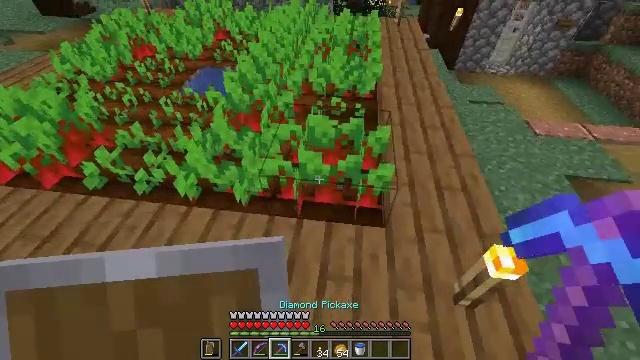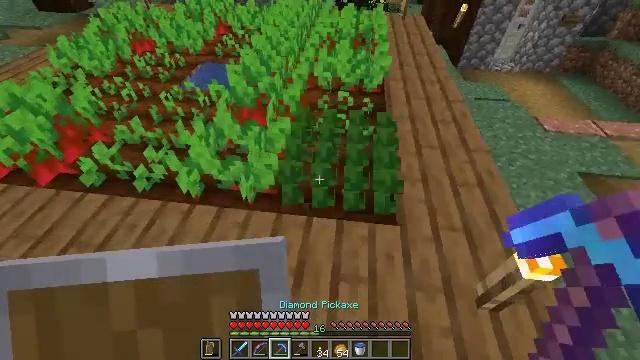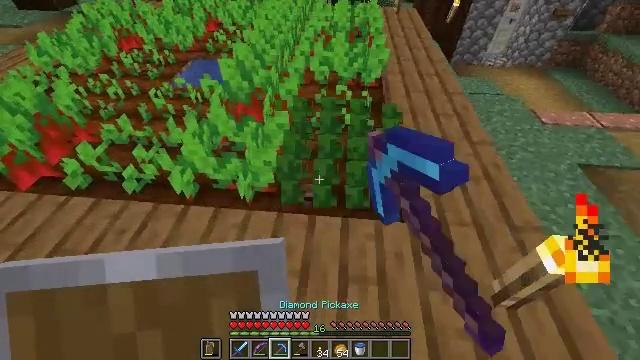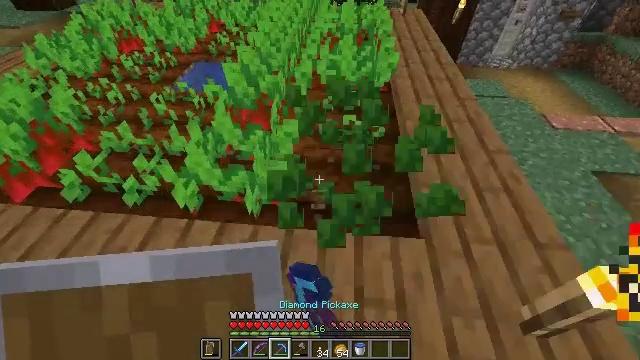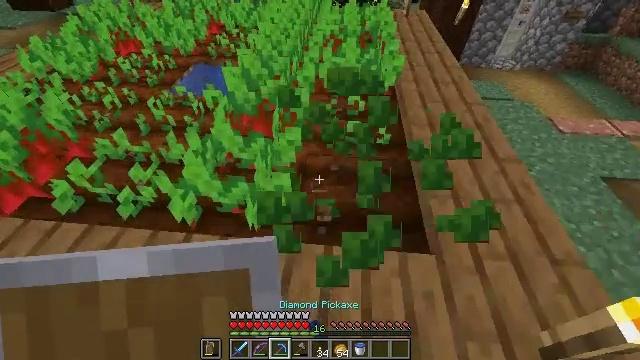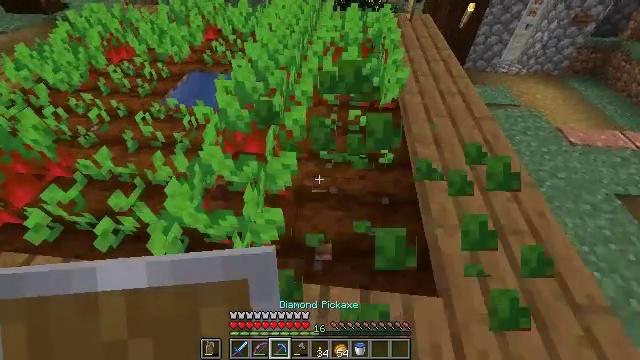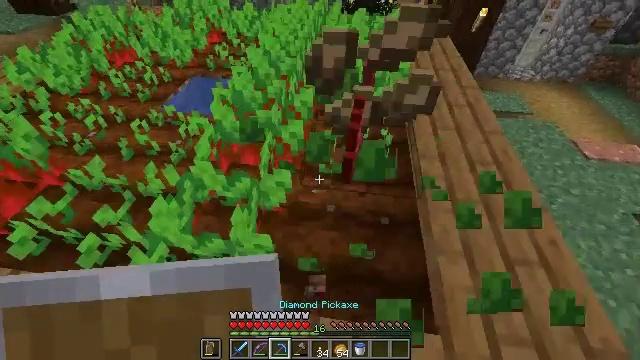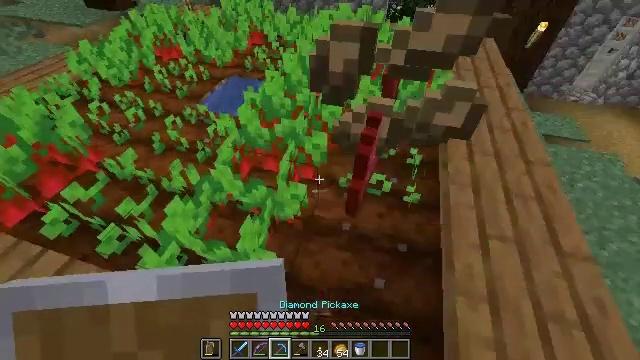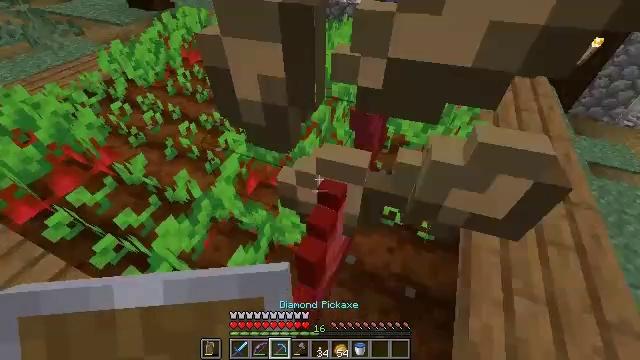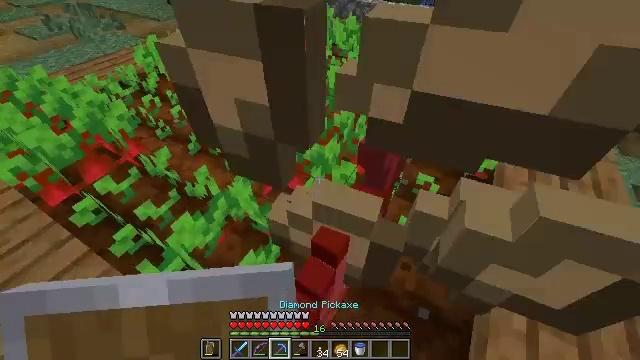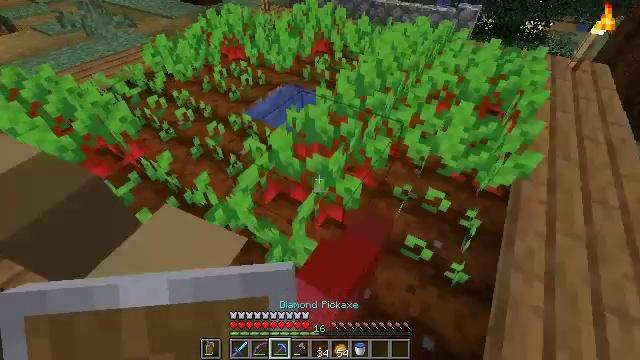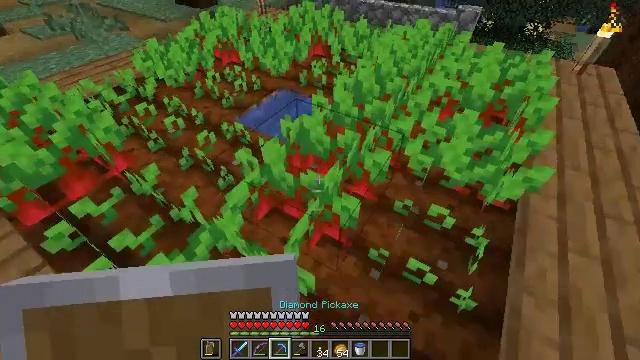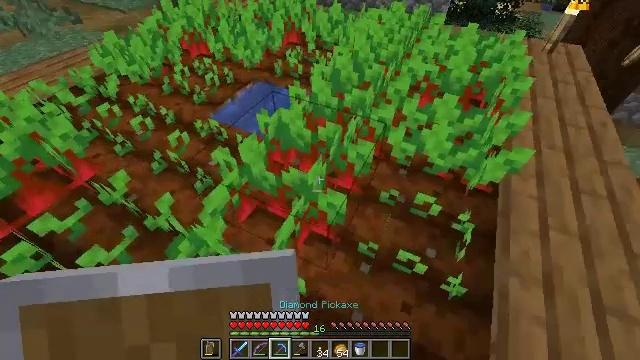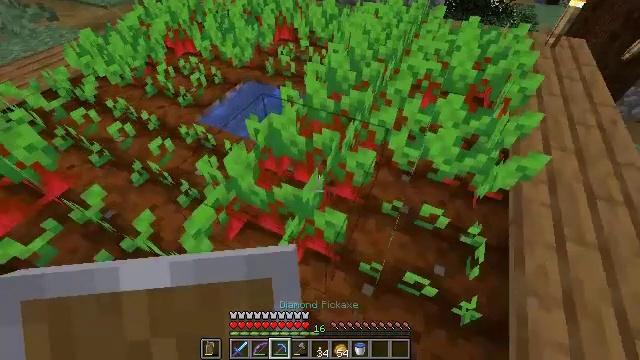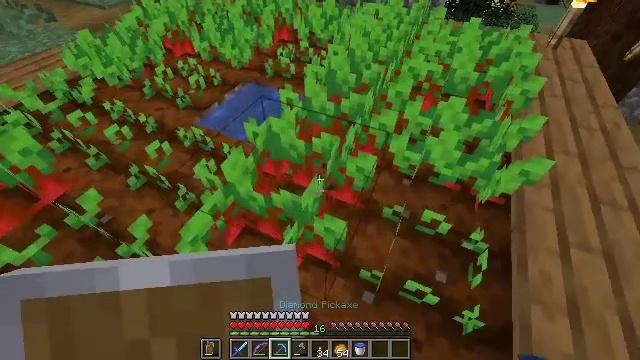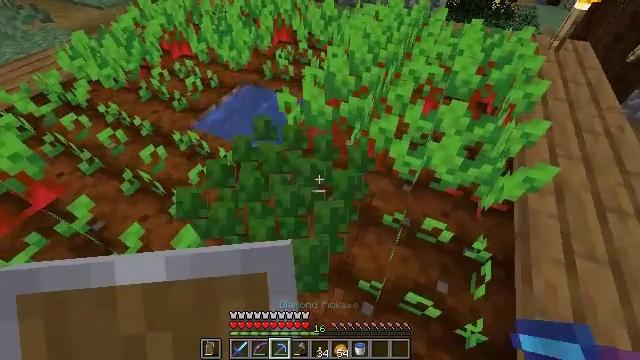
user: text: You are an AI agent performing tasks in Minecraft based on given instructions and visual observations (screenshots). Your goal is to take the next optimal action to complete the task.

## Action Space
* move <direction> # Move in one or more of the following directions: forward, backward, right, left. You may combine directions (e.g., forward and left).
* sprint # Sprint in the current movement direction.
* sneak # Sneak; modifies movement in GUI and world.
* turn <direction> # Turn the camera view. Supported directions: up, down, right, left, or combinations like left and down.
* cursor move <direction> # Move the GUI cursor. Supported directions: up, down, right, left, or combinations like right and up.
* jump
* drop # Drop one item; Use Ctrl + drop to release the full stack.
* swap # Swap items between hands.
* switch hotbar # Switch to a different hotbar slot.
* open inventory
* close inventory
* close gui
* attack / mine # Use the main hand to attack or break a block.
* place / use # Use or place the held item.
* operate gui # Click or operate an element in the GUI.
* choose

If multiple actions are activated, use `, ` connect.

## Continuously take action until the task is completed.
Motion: motion action
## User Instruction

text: Mine beetroots from the garden.
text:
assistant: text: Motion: move forward, attack / mine
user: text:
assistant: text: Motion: turn right, attack / mine
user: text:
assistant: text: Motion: move forward
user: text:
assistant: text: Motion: move forward
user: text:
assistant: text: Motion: move forward and move right
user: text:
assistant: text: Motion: move forward and move right, turn left
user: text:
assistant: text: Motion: move forward and move right, turn left
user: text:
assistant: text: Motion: move forward, turn left
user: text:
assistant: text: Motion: move forward, turn left
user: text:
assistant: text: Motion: turn left
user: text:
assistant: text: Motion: move forward
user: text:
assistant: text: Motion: move forward, turn right and down
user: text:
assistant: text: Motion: turn right
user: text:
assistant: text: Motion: no_op
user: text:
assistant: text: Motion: attack / mine
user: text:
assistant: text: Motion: attack / mine
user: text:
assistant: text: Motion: move forward, turn right and up
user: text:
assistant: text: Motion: move forward, turn right and up
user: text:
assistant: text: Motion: move forward, turn right
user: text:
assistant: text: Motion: move forward, turn right and up
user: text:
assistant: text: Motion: move forward, turn left and down
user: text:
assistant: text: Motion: turn left and down
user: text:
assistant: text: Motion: attack / mine
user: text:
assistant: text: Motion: turn right, attack / mine
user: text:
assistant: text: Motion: turn right
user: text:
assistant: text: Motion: move forward, turn right and up
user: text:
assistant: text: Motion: move forward
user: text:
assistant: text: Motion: move forward
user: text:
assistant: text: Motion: turn right
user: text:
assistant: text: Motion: attack / mine